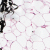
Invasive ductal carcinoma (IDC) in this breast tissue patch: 0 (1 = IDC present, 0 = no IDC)